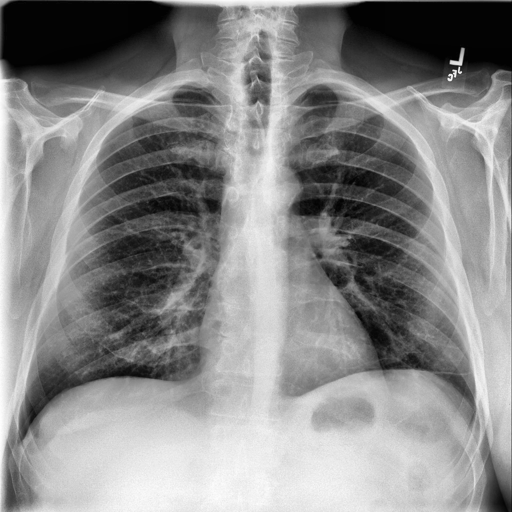
Finding: NORMAL